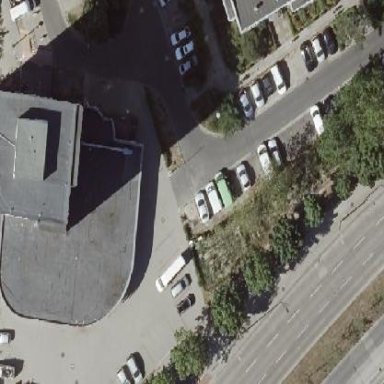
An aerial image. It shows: Street-side parking area.